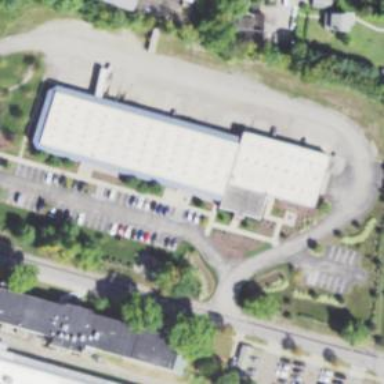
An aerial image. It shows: Commercial building.